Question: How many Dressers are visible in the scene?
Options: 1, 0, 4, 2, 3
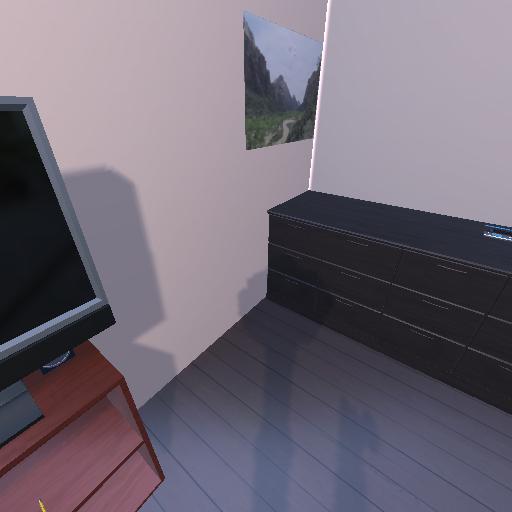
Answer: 1